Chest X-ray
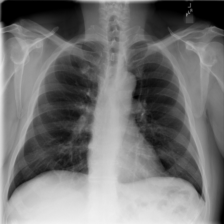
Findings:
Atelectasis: negative
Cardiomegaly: negative
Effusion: negative
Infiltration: positive
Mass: negative
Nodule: negative
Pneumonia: negative
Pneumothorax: negative
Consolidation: negative
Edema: negative
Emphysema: negative
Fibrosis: negative
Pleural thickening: negative
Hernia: negative